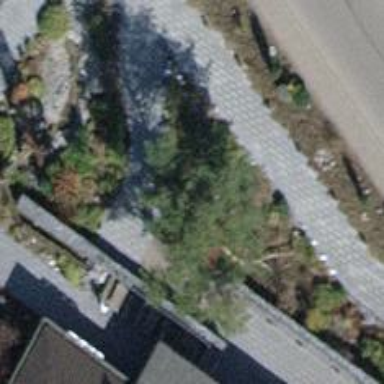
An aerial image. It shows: Path made of paving stones.